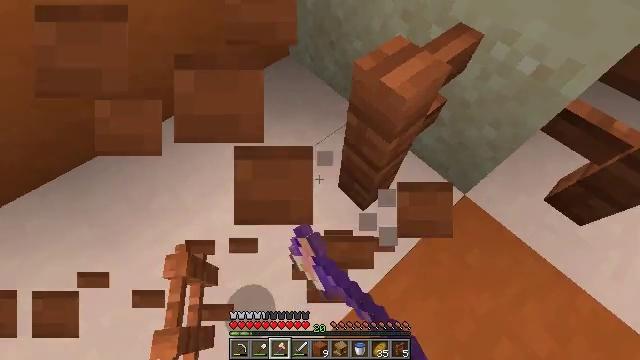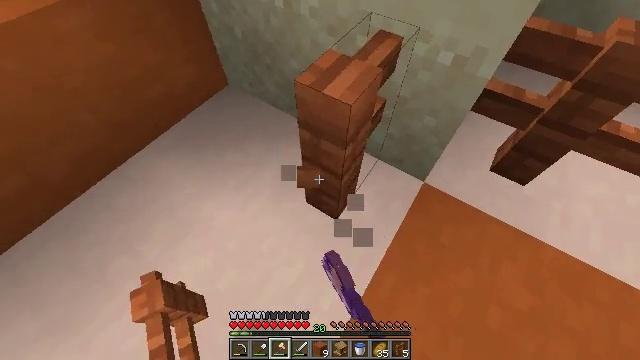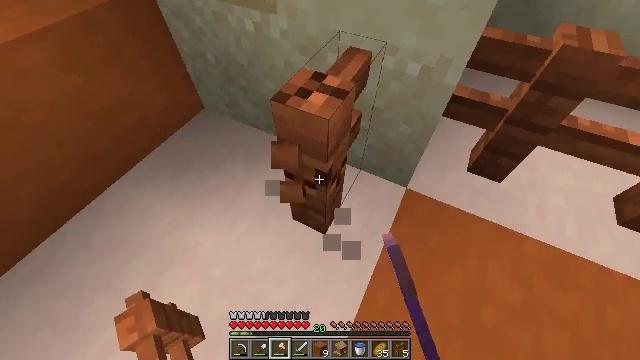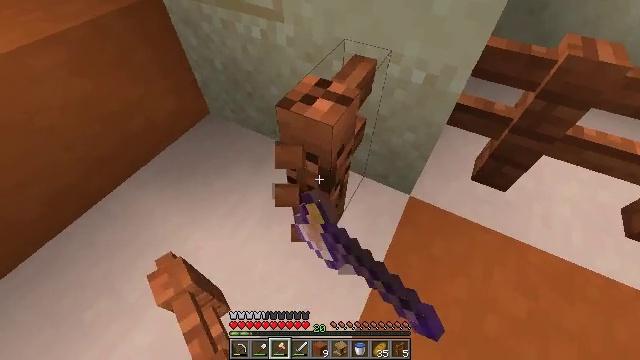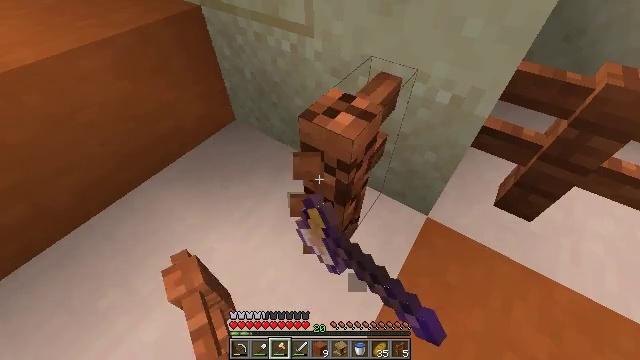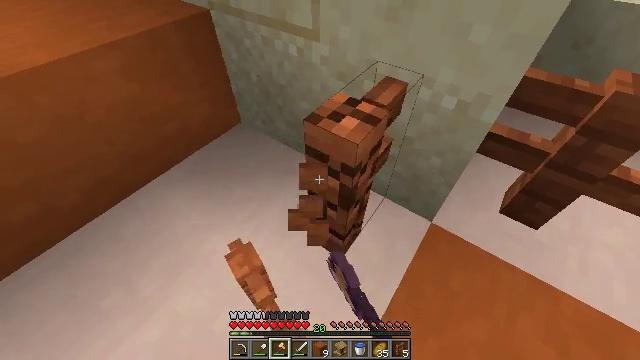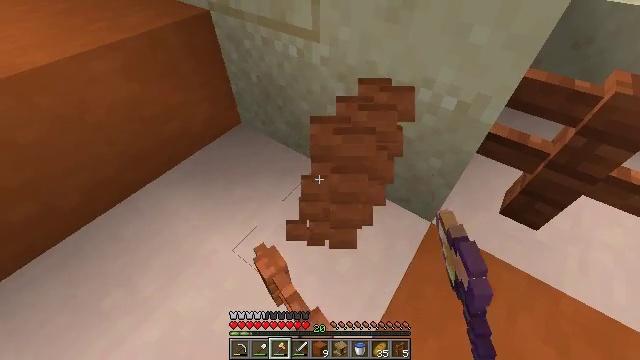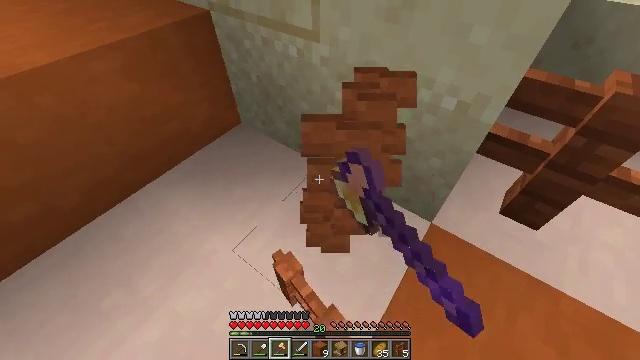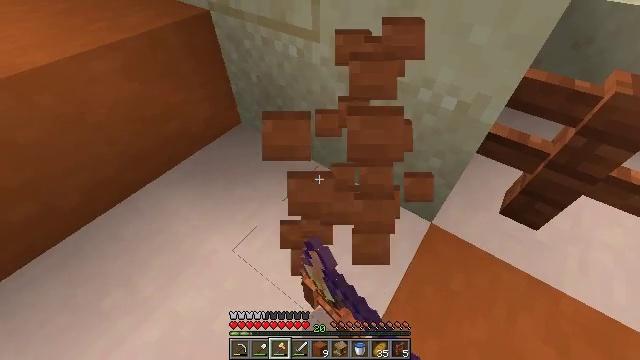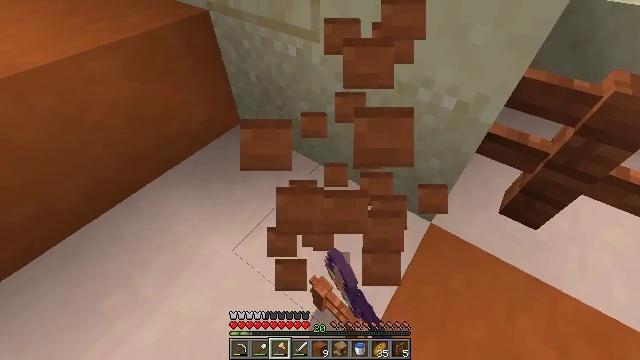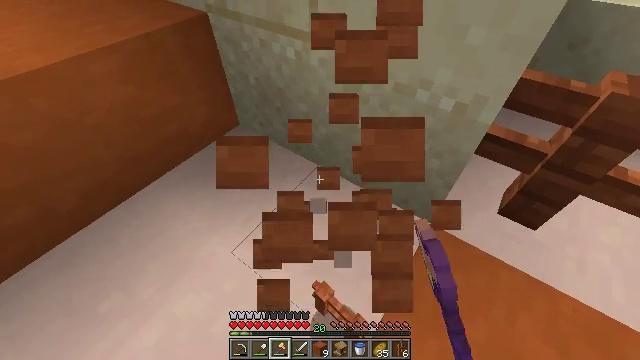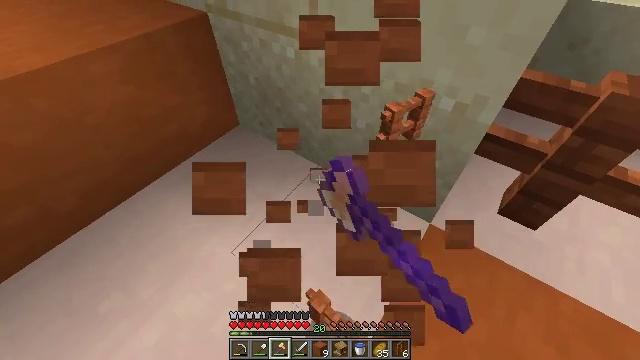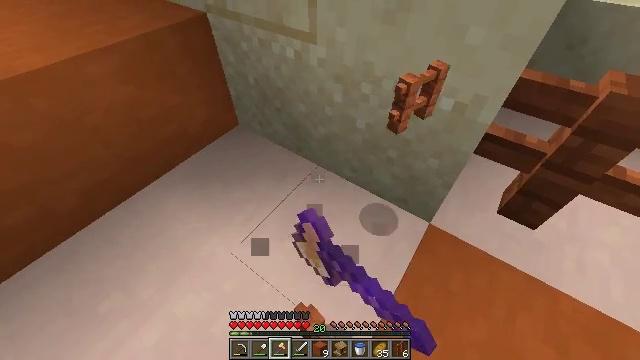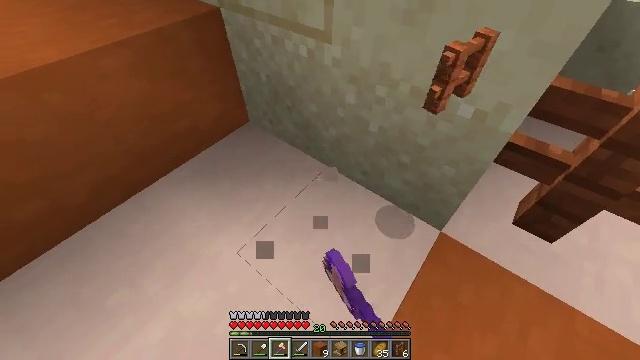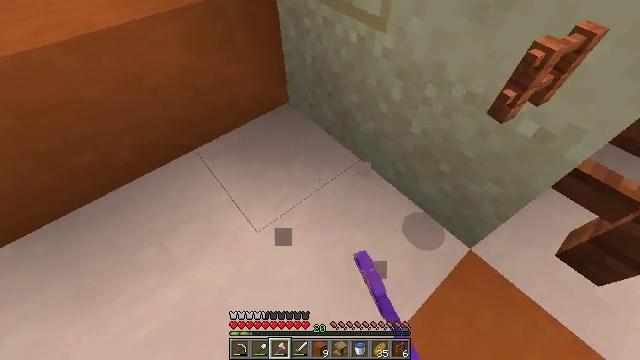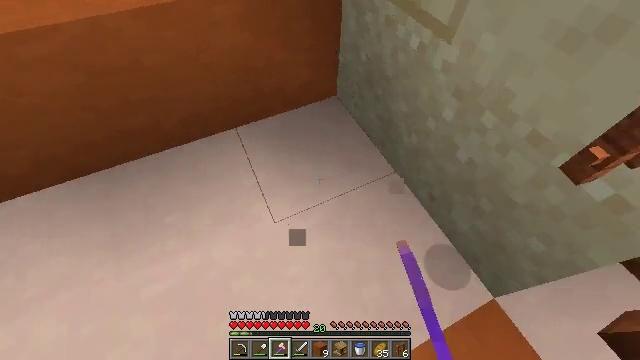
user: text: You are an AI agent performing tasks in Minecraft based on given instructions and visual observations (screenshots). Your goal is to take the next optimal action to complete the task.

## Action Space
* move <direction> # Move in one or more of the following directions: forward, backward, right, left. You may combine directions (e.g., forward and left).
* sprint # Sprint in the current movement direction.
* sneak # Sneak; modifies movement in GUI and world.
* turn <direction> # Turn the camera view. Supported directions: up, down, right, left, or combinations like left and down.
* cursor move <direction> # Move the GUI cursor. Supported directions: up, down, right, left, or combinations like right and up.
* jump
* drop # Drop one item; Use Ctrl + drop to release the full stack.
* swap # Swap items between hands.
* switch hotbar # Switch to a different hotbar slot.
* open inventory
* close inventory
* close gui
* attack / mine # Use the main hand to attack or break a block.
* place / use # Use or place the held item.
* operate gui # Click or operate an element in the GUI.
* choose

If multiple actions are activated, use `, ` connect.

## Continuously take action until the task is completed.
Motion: motion action
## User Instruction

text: Gather the acacia fence.
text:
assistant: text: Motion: turn right and up, attack / mine
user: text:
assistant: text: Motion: turn right and up, attack / mine
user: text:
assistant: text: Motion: turn left and up, attack / mine
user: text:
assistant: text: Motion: turn left and up, attack / mine
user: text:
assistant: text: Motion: turn left, attack / mine
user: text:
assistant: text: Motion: attack / mine
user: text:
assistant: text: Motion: attack / mine
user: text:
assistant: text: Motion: attack / mine
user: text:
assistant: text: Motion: attack / mine
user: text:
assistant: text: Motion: attack / mine
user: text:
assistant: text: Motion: attack / mine
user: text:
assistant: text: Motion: no_op
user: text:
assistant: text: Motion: move forward, turn left and down
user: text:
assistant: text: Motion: move forward and move right, turn left and down
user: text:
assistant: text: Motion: move forward and move right, turn left and down
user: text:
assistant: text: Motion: move forward and move right, turn left
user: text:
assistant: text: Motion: move forward and move right, turn left
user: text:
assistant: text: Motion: move forward and move right, turn left
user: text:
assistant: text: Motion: move forward and move right, turn left
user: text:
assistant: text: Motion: turn left
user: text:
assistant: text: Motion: turn left and up
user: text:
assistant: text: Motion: turn left and up
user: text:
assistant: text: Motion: turn left and up
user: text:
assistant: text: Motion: turn left and up
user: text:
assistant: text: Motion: turn up
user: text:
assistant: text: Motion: move forward, turn up
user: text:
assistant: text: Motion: move forward, turn up
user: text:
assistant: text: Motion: move forward, turn up
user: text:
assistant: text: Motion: move forward
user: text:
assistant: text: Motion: move forward